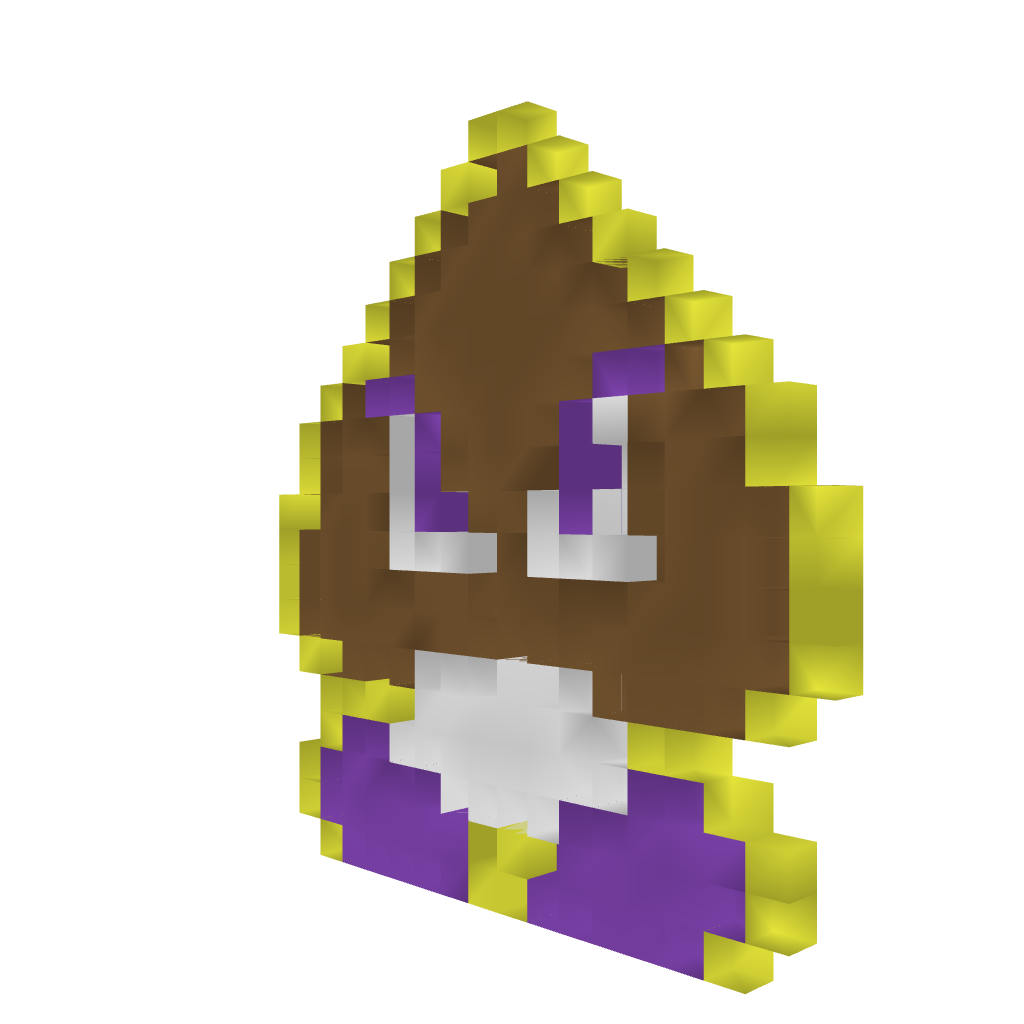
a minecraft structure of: Super Mario Goomba pixel art